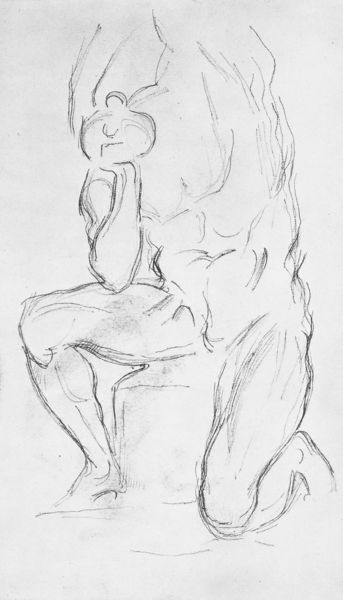
Titel: nach l’Écorché (Skizzenbuch A.I.C. S. 34 v)
Künstler: Paul Cézanne
Institution: Chicago, The Art Institute
Schlagwörter: akt, hand, kopf, körper, mann, nackt, sitzen, brust, grau, ohr, schwarz, skizze, weiss, zeichnung, arm, arme, augen, gesicht, halten, mensch, sockel, stein, hände, portrait, fassen, beine, bein, papier, sitz, studie, fels, linien, dehnen, hocker, muskeln, sitzt, bauch, ellenbogen, knie, oberschenkel, striche, muskulös, maske, kohle, schwarz weiss, knien, bleistift, stift, würfel, quader, muskel, schmerz, stark, achsel, knieend, block, schief, verrenkung, muskulatur, bleistifft, belistift, knein, sixpack, s, bleisitift, knieed, kopf abgeknickt